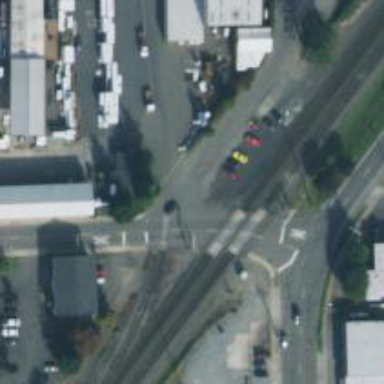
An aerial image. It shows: Railway crossing.